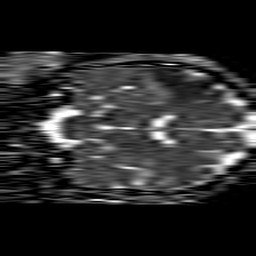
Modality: ADC
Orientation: coronal
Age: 44
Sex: male
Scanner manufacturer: philips
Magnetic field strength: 1.5 T
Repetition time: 4.6 s
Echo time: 0.08631 s